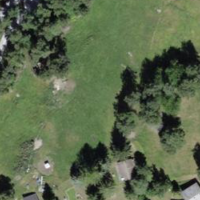
EUNIS habitat code: 41
Species observed at this site:
Endomychus coccineus
Clinopodium vulgare